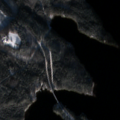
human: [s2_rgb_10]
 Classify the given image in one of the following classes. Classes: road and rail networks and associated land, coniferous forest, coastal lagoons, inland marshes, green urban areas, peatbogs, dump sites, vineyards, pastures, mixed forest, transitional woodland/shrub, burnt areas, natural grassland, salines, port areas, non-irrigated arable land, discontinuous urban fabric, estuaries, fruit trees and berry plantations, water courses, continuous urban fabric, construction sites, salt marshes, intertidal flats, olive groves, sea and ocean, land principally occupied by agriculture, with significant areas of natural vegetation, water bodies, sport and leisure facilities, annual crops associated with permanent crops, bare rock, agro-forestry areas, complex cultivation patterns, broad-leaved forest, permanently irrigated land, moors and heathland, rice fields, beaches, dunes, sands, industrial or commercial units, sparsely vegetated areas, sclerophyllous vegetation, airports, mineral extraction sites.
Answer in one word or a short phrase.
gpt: coniferous forest, mixed forest, water bodies